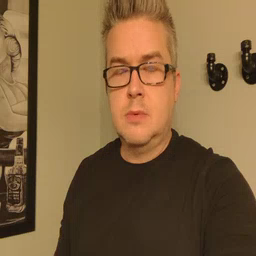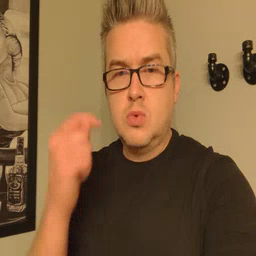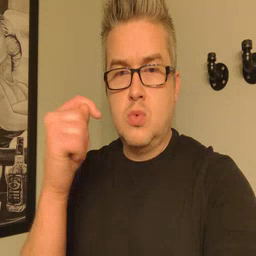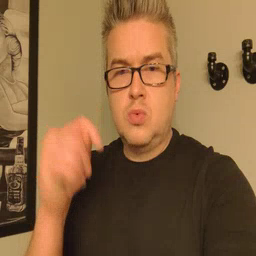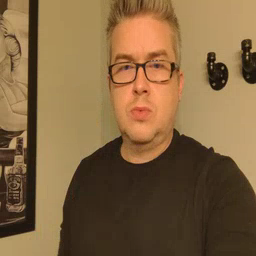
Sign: toy